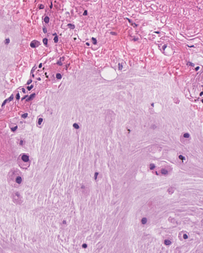
Tumor epithelial tissue: no
Tumor-associated stroma tissue: no
Normal tissue: yes